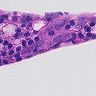
Metastatic tissue present: yes